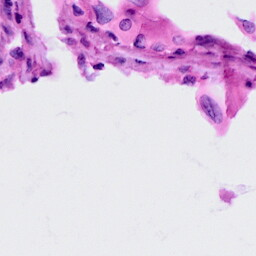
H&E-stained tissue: Cervix